Interaction volume radius: 5 \u00c5
Interaction volume height: 15 \u00c5
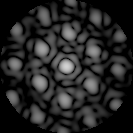
Disorder parameter: 0.3905